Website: walmart
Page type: billing-address
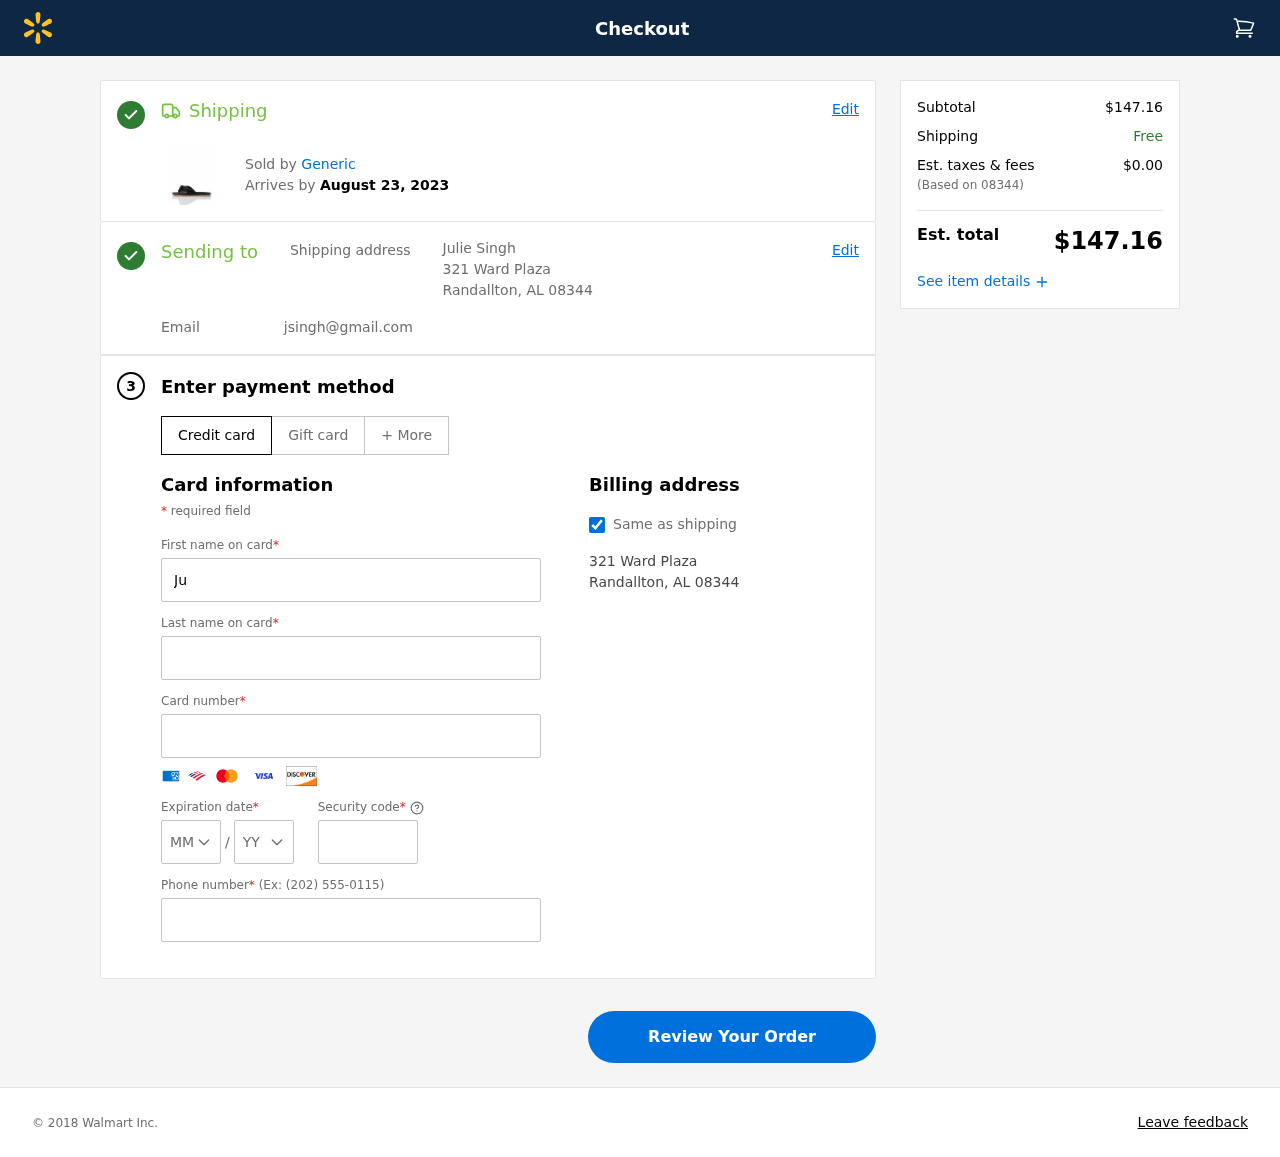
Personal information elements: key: PII_CARD_CVV
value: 8364
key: PII_CARD_EXPIRY_MONTH
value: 05
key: PII_CARD_EXPIRY_YEAR
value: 27
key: PII_CARD_NUMBER
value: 3723 0914 9067 436
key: PII_CITY_STATE_ZIP
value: Randallton, AL 08344
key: PII_EMAIL
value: jsingh@gmail.com
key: PII_FIRSTNAME
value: Julie
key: PII_FULLNAME
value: Julie Singh
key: PII_LASTNAME
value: Singh
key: PII_PHONE
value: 5383240903
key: PII_POSTCODE
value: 08344
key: PII_STREET
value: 321 Ward Plaza
Product elements: key: PRODUCT1_BRAND
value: Generic
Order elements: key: ORDER_DELIVERY_DATE
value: August 23, 2023
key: ORDER_SUBTOTAL
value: $147.16
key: ORDER_TAX
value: $0.00
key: ORDER_TOTAL
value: $147.16